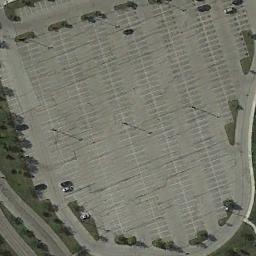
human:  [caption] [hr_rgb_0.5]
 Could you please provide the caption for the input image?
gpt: There are many trees around the parking lot .

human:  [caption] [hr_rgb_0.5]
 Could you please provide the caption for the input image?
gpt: There are a dozen cars in the parking lot .

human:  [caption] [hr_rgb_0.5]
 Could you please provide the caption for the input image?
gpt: There is an empty parking lot .

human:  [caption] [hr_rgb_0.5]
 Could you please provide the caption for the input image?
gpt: The parking lot has several parked cars but lots of parking spaces are still empty .

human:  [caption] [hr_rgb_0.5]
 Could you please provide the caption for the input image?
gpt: There are several cars and many empty space on the parking lot .